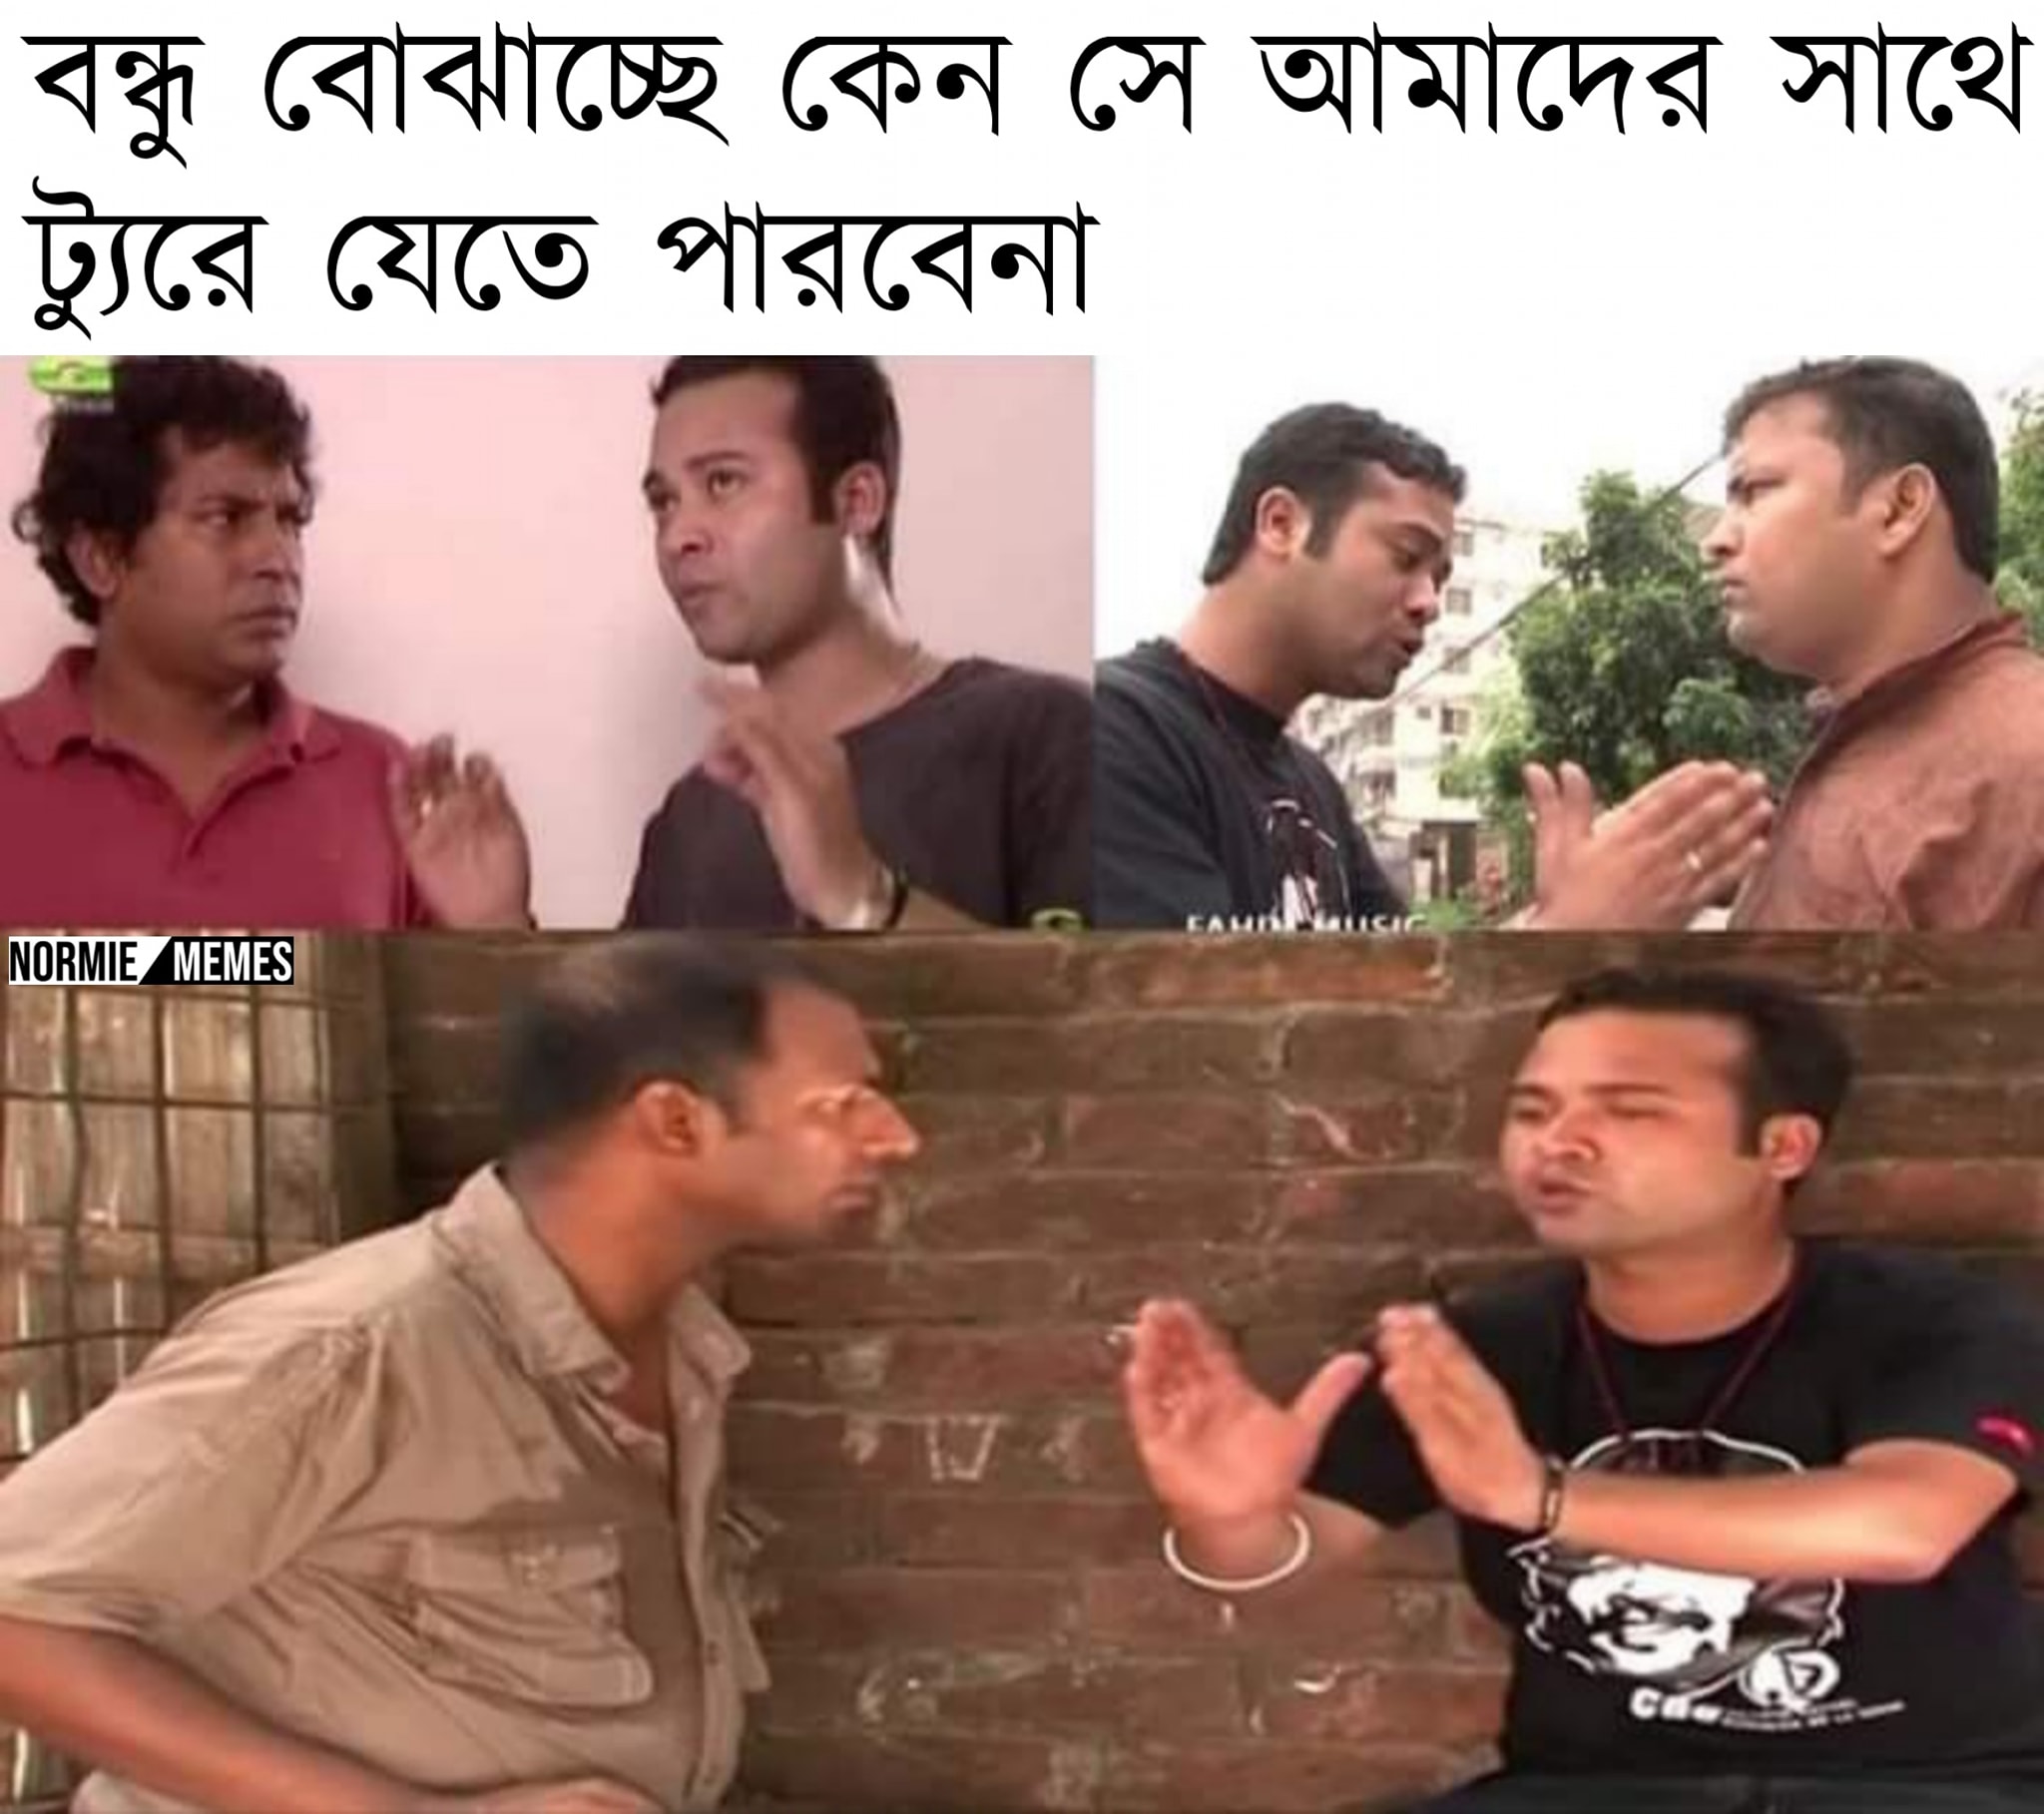
Text: বন্ধু বোঝাচ্ছে কেন সে আমাদের সাথে ট্যুরে যেতে পারবেনা
Label: Non Hate